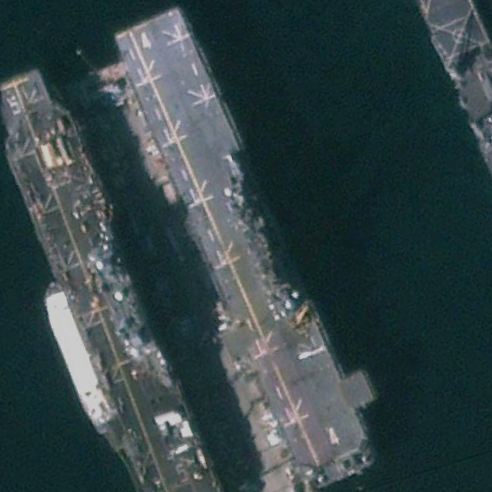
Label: assault